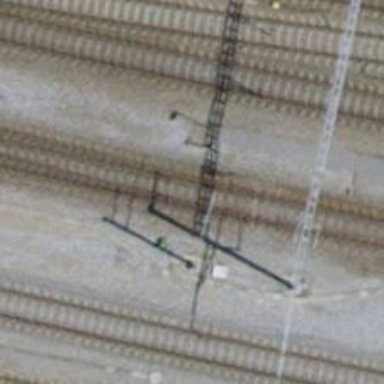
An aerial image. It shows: Railway switch with turnout to the right.